Question: I'm new to QT. I tried to Installing QMYSQL driver by using MySQL Server8.0. But I'm unable to build the MySQL plugin for Qt. I tried many ways and thats thing does not help to me.
I used this way
'''
C:\Qt.14.2\Src\qtbase\src\plugins\sqldrivers>qmake -- MYSQL_INCDIR="C:/Program Files/MySQL/Connector C++ 8.0/include"MYSQL_LIBDIR="C:/Program Files/MySQL/Connector C++ 8.0/ib64"
'''
to build the MYSQL plugin to QT .
The results like this

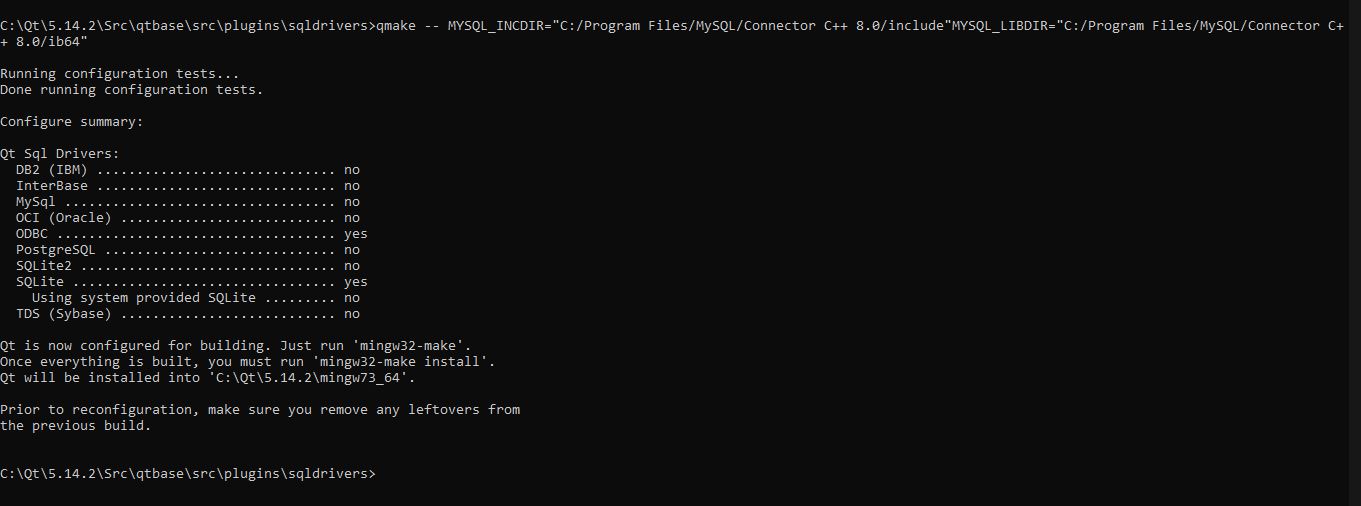
Answer: You are on the right way to do that, I hope you are using this web-page <URL>
First of all, fix your command:
1. add space before MYSQL_LIBDIR
2. change "ib64" to "lib64"
3. make sure all those paths are valid C:\Qt.14.2\Src\qtbase\src\plugins\sqldrivers>qmake -- MYSQL_INCDIR="C:/Program Files/MySQL/Connector C++ 8.0/include" MYSQL_LIBDIR="C:/Program Files/MySQL/Connector C++ 8.0/lib64"